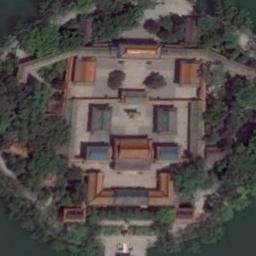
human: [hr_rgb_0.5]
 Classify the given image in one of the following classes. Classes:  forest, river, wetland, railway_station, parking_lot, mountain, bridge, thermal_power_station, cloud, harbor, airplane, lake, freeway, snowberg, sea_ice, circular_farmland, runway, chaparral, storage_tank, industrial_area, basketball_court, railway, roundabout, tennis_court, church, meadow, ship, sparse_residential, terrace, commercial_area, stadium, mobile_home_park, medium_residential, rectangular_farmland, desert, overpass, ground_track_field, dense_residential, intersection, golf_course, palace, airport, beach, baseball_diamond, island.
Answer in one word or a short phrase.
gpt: palace